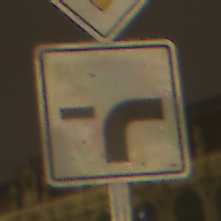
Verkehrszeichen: VerlaufVorfahrtsstrasse9
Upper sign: Vorfahrtsstrasse
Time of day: Night
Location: Outdoor (Urban)
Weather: Overcast
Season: NotSpecified
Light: Artificial